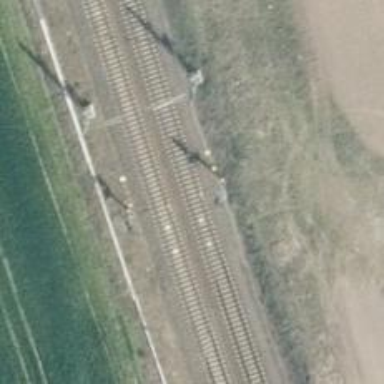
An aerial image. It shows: Railway signal.